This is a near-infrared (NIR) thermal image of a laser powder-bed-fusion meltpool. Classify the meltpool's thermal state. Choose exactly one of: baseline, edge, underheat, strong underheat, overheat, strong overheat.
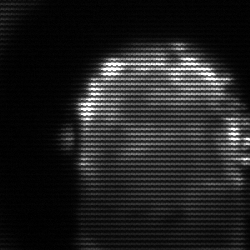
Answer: baseline